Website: lowes
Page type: payment
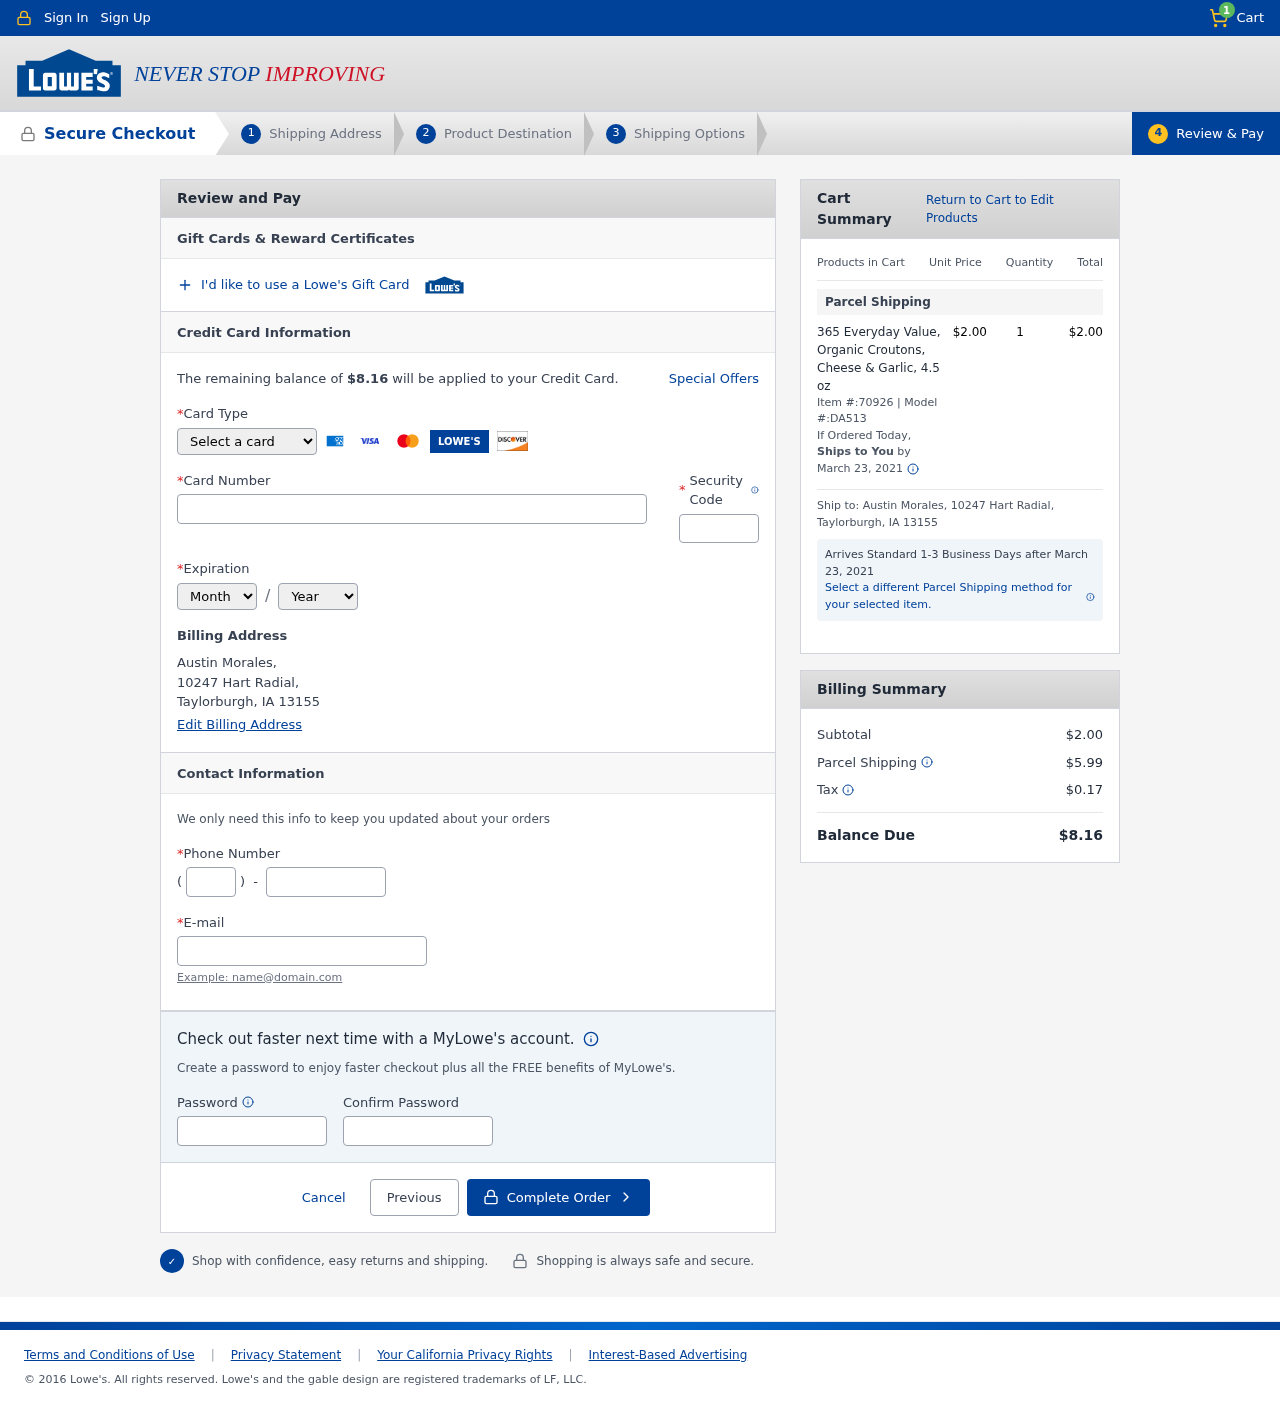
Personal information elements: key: PII_CARD_CVV
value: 6811
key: PII_CARD_EXPIRY_MONTH
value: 07
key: PII_CARD_EXPIRY_YEAR
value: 30
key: PII_CARD_NUMBER
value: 3754 2483 1565 683
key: PII_CARD_TYPE
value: American Express
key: PII_CITY_STATE_ZIP
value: Taylorburgh, IA 13155
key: PII_EMAIL
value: austinmorales@gmail.com
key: PII_FULLNAME
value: Austin Morales,
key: PII_PHONE
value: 6885734800
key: PII_PHONE_AREA
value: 688
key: PII_STREET
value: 10247 Hart Radial,
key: PII_FULLNAME2
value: Austin Morales
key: PII_STREET2
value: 10247 Hart Radial
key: PII_CITY_STATE_ZIP2
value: Taylorburgh, IA 13155
Product elements: key: PRODUCT1_NAME
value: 365 Everyday Value, Organic Croutons, Cheese & Garlic, 4.5 oz
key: PRODUCT1_PRICE
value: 2
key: PRODUCT1_QUANTITY
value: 1
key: PRODUCT1_ITEM
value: Item #:70926
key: PRODUCT1_MODEL
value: Model #:DA513
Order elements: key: ORDER_NUM_ITEMS
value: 1
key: ORDER_TOTAL
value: $8.16
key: ORDER_SHIPPING_DATE
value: March 23, 2021
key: ORDER_SUBTOTAL
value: $2.00
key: ORDER_SHIPPING_DATE2
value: March 23, 2021
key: ORDER_SHIPPING_COST
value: $5.99
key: ORDER_TAX
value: $0.17